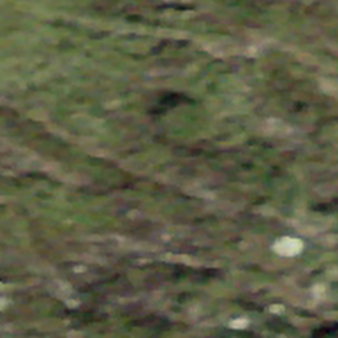
Label: other